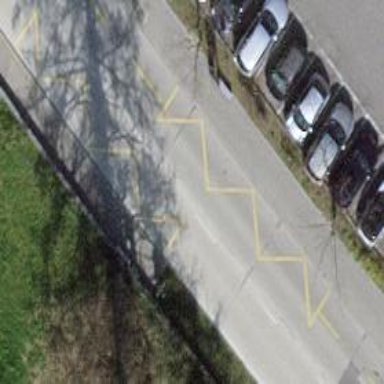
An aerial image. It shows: Bus stop equipped with public transport stop position.